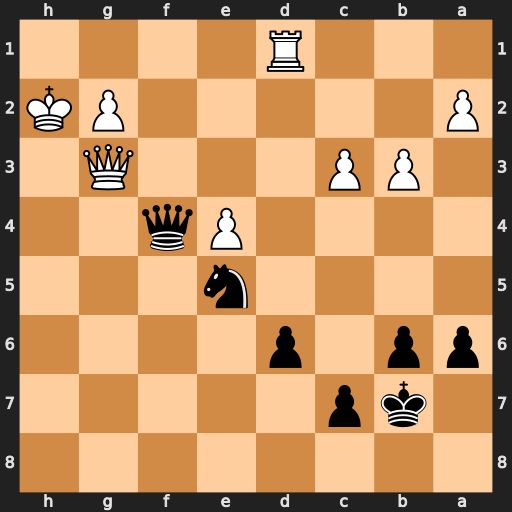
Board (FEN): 8/1kp5/pp1p4/4n3/4Pq2/1PP3Q1/P5PK/3R4
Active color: b
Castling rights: -
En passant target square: -
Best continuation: Ng4+ Kh3 Nf2+